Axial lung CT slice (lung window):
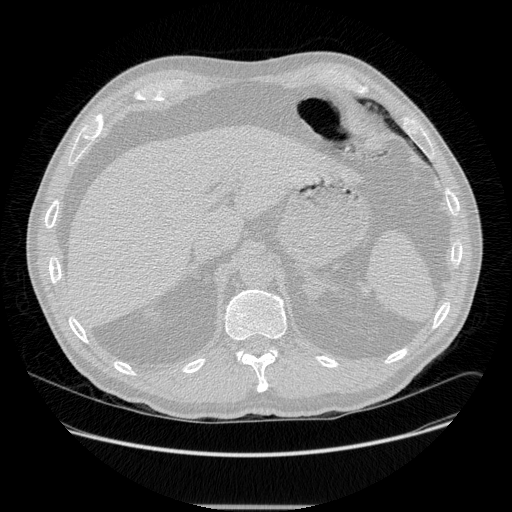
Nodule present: no